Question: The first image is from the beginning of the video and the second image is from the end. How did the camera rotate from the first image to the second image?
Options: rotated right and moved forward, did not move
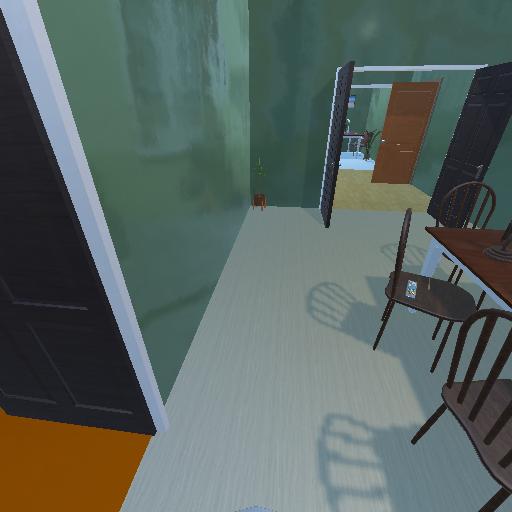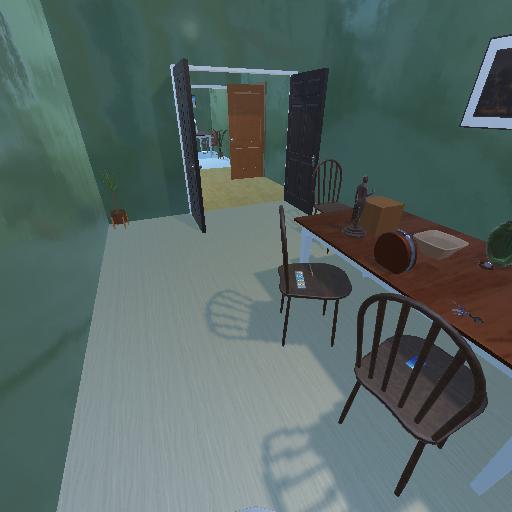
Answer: rotated right and moved forward